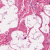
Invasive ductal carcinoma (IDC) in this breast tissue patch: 0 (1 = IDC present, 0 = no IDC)